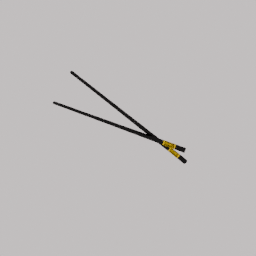
Label: tools